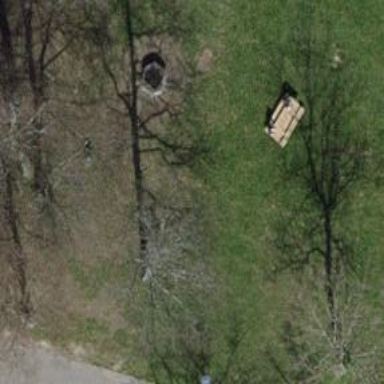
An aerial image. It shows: BBQ amenity.